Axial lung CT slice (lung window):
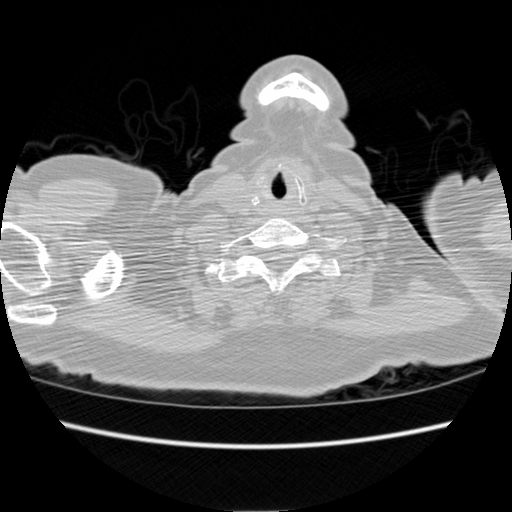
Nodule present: no